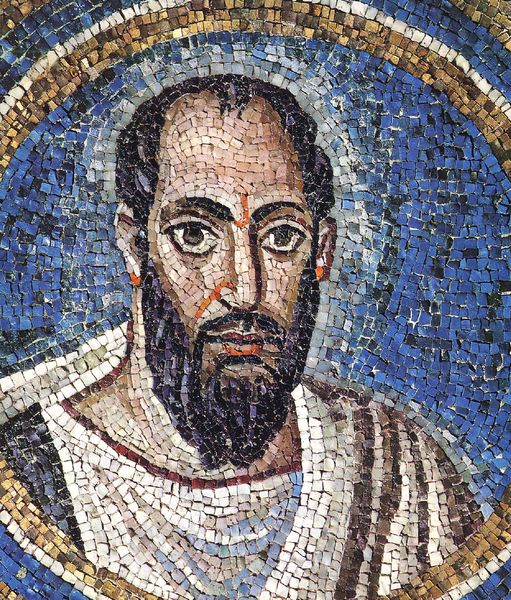
Titel: Ravenna, Erzbischöfliche Kapelle (Capella Arcivescovile), Mosaike
Standort: Ravenna, Erzbischöflicher Palast (EU - I - Emilia-Romagna)
Schlagwörter: blau, gott, kopf, mann, weiß, nase, ohr, ohrring, orange, schwarz, stirn, blick, rot, bart, augen, gesicht, rahmen, bild, portrait, porträt, gewand, gold, ohren, rund, wangen, brauen, glatze, foto, blautöne, mosaik, halbglatze, heiligenschein, christus, jesus, toga, heiliger, gelehrter, heilig, tunika, paulus